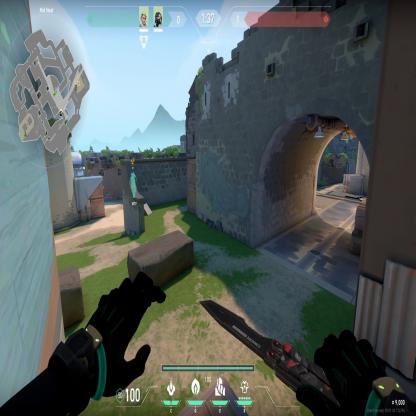
Label: teammate